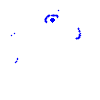
Particle: electron